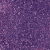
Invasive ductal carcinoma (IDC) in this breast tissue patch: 0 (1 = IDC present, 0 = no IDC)